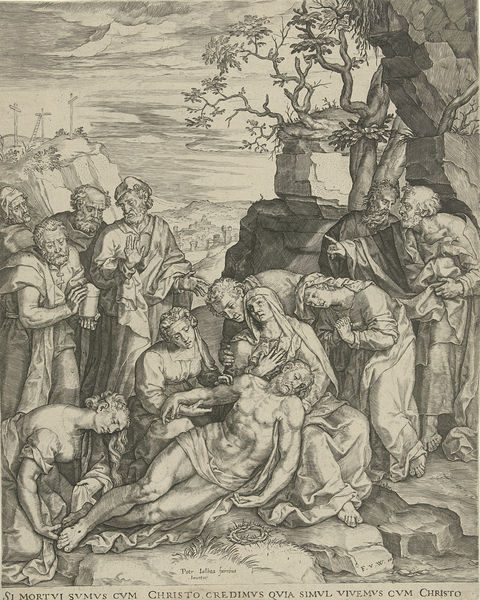
Titel: Bewening van Christus
Künstler: Pieter Jalhea Furnius
Standort: Amsterdam
Institution: Rijksmuseum
Schlagwörter: baum, felsen, gruppe, hand, nackter, schatten, wasser, landschaft, menschen, finger, bärte, halten, leiche, tod, tot, trauer, schrift, ort, steilhang, glatze, schwarzweiss, stich, christus, jesus, pieta, jünger, maria, dornenkrone, grupe, passion, golgatha, ölbaum, krueze, pietas, ölgarten, galgenbertg